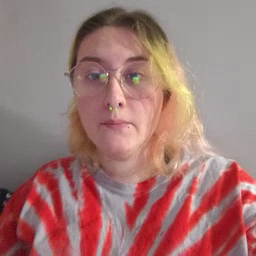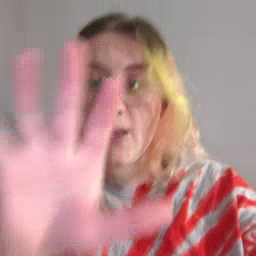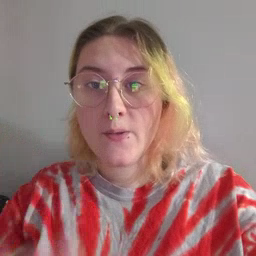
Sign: blow